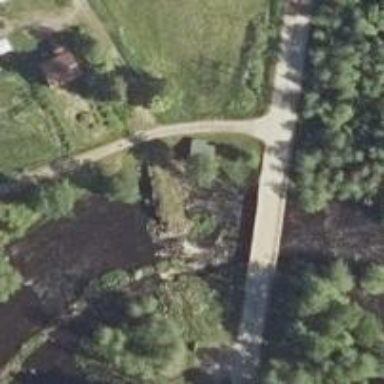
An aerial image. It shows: Historical bridge with ruins that is considered attraction.